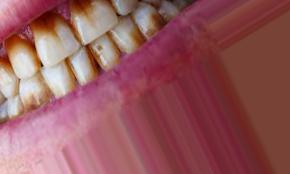
Condition: Tooth Discoloration